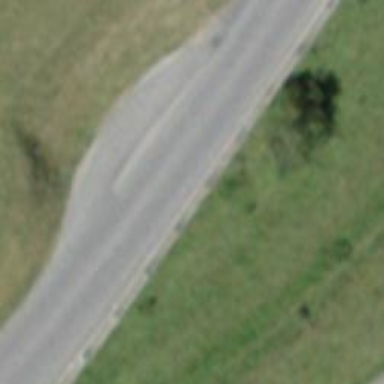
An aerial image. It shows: Passing place on the road.